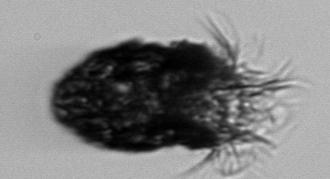
Label: Stenosemella_pacifica